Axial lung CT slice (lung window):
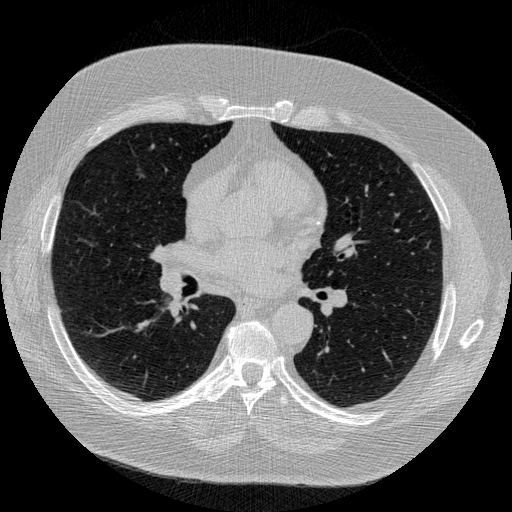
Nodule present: no